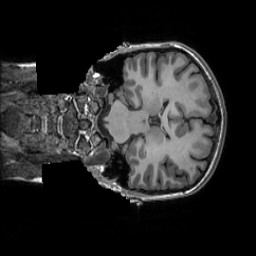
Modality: T1w
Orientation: coronal
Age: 28
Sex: female
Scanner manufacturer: ge
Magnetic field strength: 3 T
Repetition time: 0.007348 s
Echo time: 0.003036 s